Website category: jobs
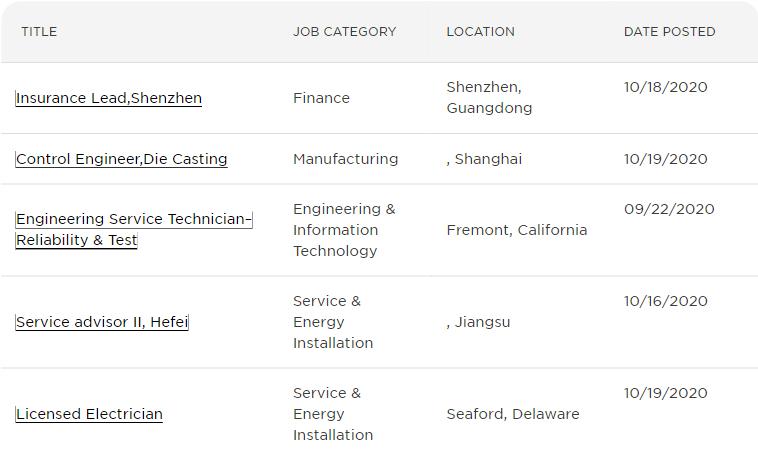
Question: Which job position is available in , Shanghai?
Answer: Control Engineer,Die Casting

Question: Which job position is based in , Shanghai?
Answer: Control Engineer,Die Casting

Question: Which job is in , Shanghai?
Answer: Control Engineer,Die Casting

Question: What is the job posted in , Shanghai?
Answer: Control Engineer,Die Casting

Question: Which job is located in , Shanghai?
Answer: Control Engineer,Die Casting

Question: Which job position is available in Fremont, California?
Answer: Engineering Service Technician Reliability & Test

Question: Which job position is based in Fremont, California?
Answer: Engineering Service Technician Reliability & Test

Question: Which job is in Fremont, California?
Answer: Engineering Service Technician Reliability & Test

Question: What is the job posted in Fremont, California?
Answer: Engineering Service Technician Reliability & Test

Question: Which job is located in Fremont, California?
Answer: Engineering Service Technician Reliability & Test

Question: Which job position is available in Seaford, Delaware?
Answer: Licensed Electrician

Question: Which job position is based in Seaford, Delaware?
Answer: Licensed Electrician

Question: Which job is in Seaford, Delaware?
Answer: Licensed Electrician

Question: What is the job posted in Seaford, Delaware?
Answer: Licensed Electrician

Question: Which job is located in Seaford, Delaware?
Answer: Licensed Electrician

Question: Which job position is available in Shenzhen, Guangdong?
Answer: Insurance Lead,Shenzhen

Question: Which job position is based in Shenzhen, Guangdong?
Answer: Insurance Lead,Shenzhen

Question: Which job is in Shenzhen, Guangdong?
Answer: Insurance Lead,Shenzhen

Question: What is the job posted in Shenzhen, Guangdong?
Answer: Insurance Lead,Shenzhen

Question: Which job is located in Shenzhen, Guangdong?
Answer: Insurance Lead,Shenzhen

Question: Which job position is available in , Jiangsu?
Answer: Service advisor II, Hefei

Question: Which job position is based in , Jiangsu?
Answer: Service advisor II, Hefei

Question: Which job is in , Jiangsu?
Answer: Service advisor II, Hefei

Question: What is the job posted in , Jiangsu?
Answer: Service advisor II, Hefei

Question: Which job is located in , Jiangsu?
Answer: Service advisor II, Hefei